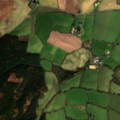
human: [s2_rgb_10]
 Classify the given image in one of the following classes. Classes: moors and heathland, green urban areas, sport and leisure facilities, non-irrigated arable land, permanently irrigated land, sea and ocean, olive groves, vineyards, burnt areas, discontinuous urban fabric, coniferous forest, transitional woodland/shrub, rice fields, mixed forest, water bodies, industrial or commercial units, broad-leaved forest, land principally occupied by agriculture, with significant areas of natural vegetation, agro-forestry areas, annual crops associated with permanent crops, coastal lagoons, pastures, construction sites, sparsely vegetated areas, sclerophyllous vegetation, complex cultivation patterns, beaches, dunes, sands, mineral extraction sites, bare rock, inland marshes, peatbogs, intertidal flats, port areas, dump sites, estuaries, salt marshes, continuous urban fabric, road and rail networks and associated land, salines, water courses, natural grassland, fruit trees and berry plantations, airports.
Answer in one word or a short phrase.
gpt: non-irrigated arable land, pastures, coniferous forest, transitional woodland/shrub